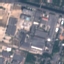
Label: Industrial